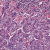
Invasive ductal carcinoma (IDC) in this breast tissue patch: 1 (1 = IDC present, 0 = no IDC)